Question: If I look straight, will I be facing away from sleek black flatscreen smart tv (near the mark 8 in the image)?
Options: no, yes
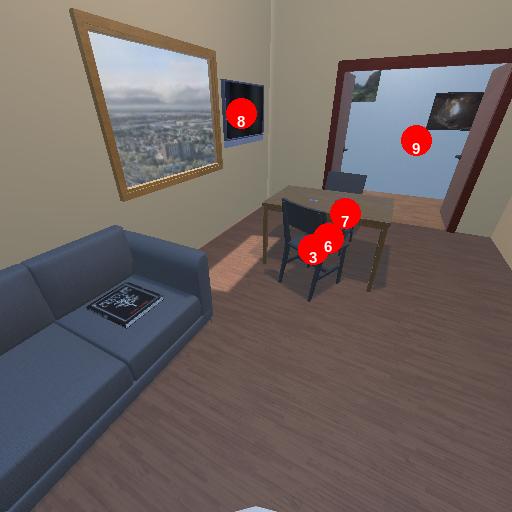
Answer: no